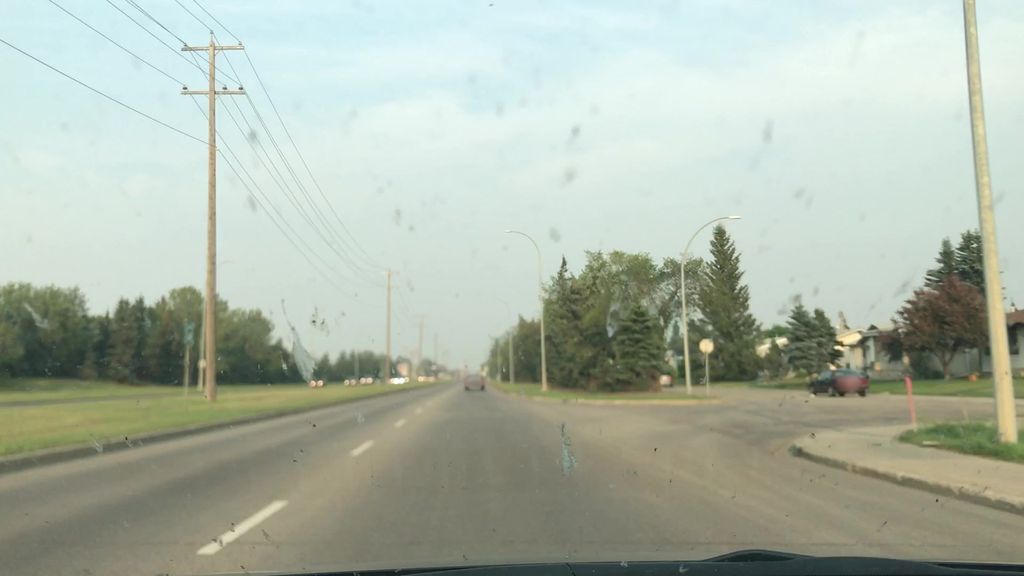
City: edmonton